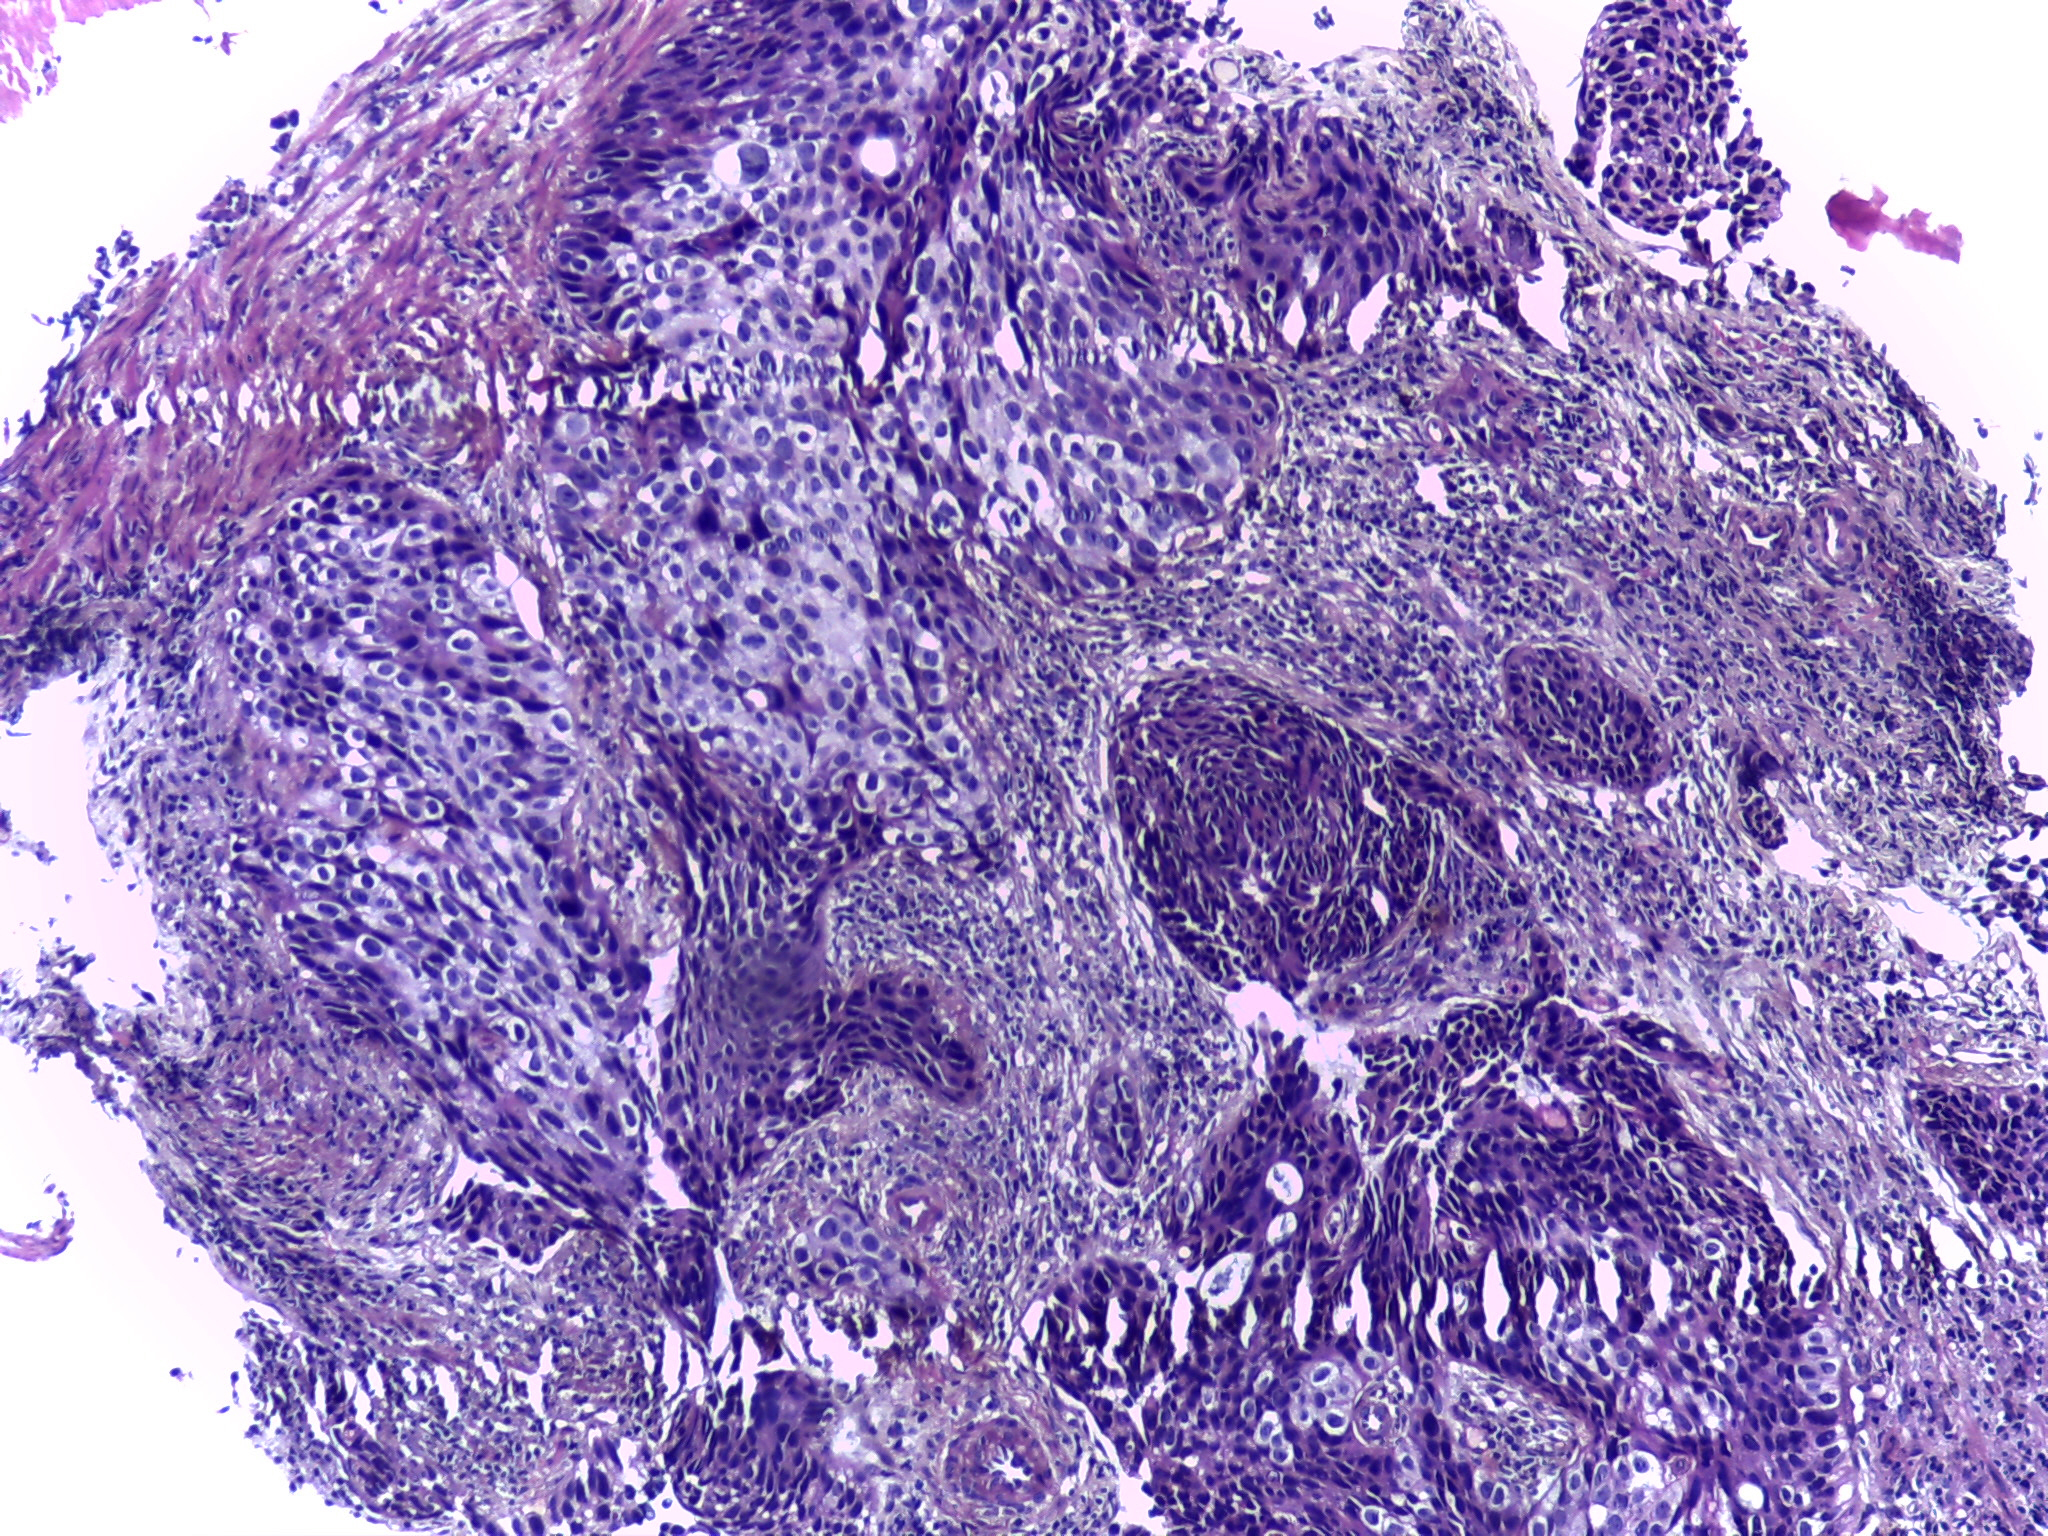
Diagnosis: OSCC